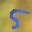
Label: 5